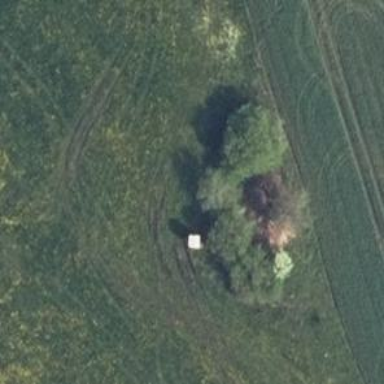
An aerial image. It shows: Hunting stand.